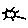
Label: sun